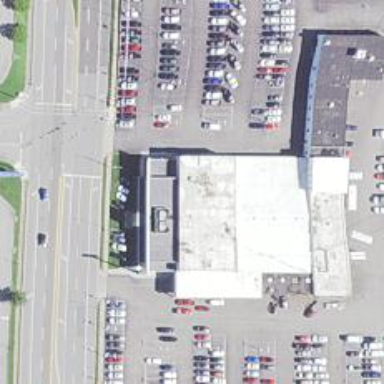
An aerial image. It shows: Building that houses car shop.